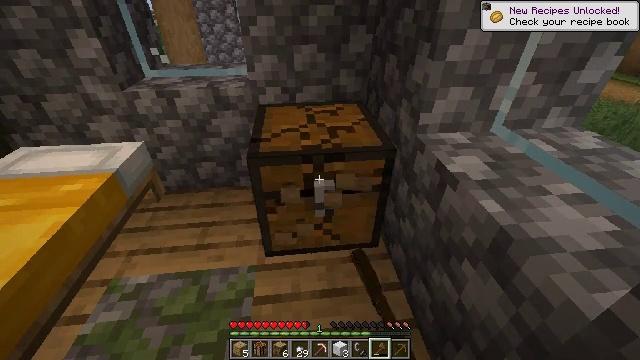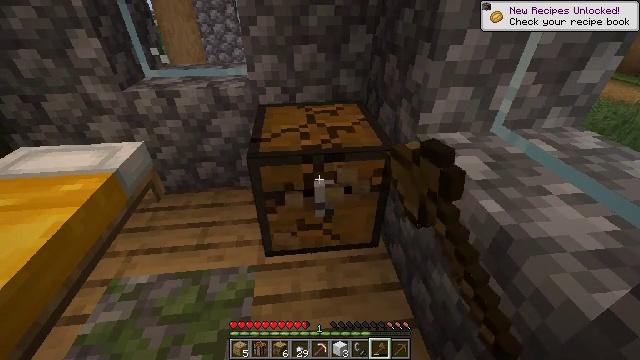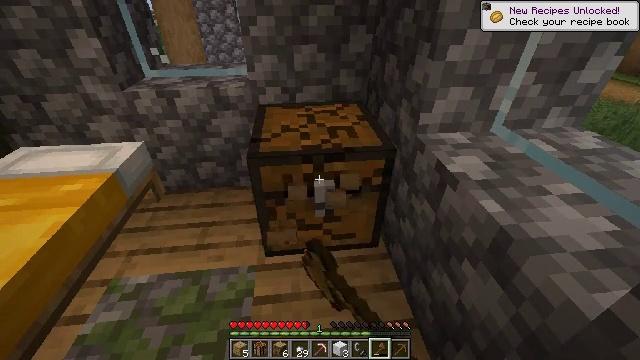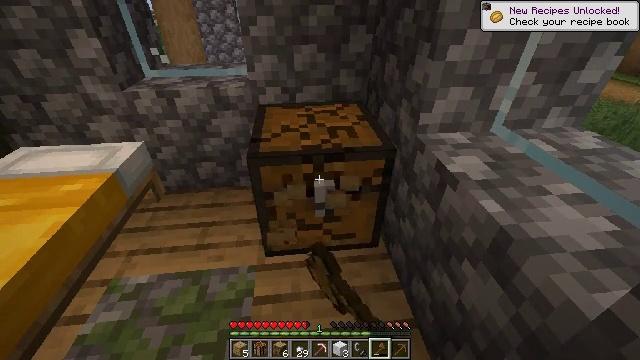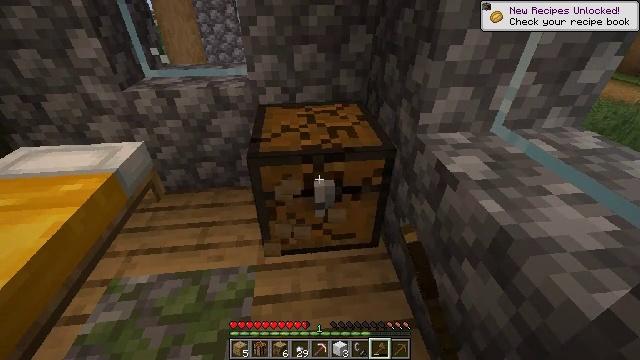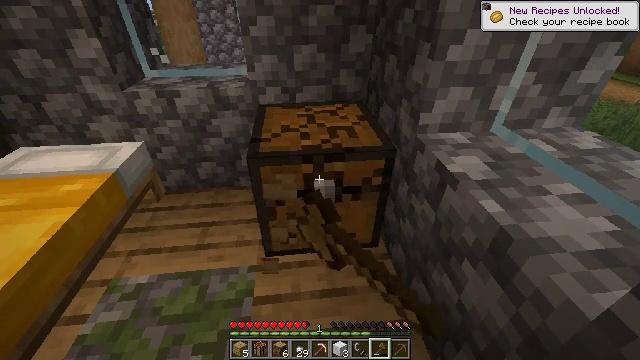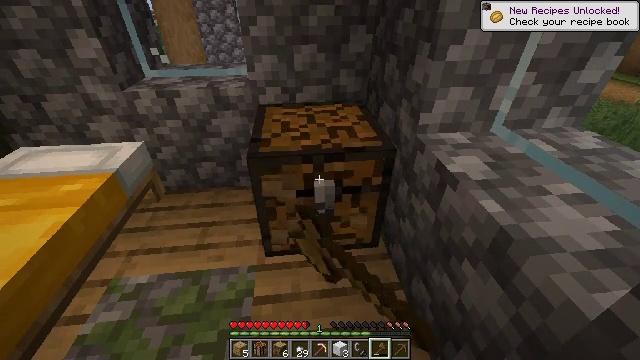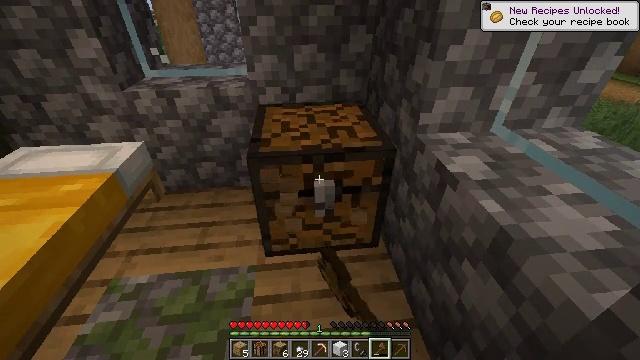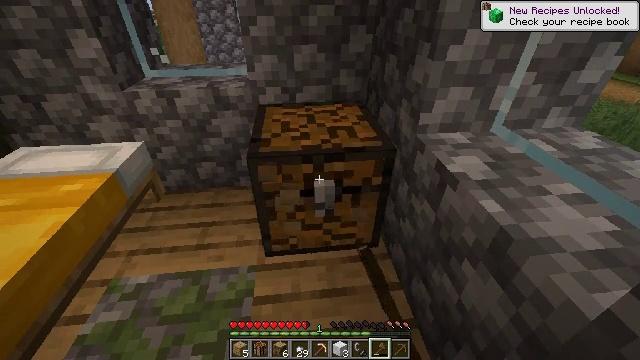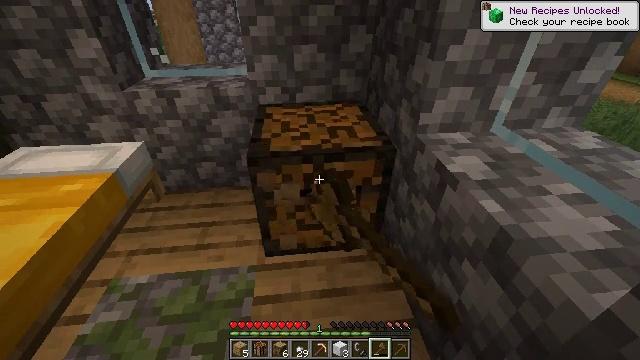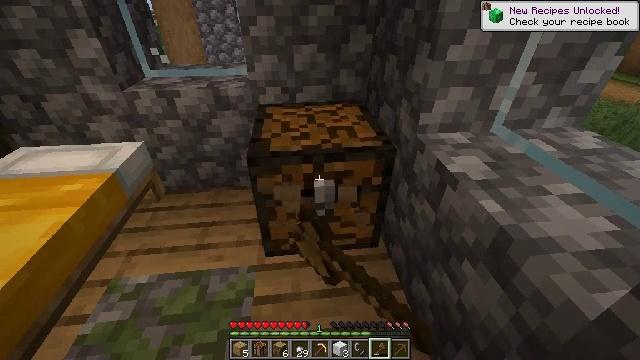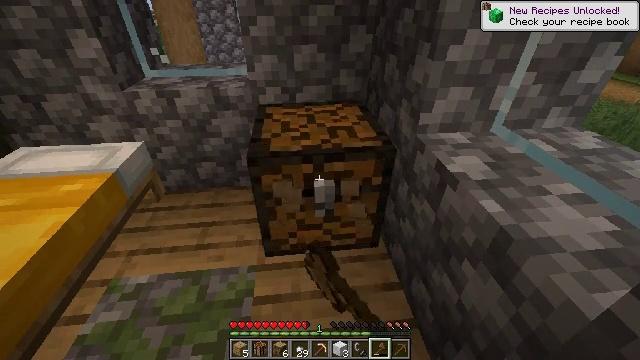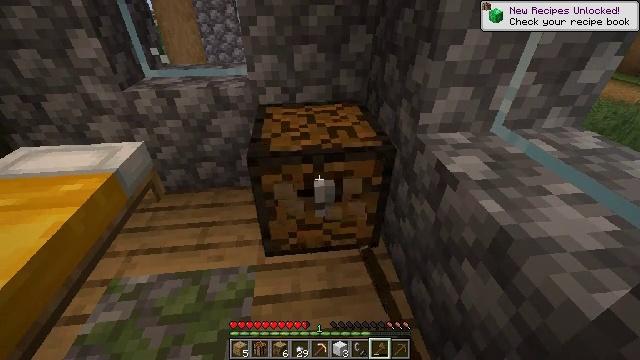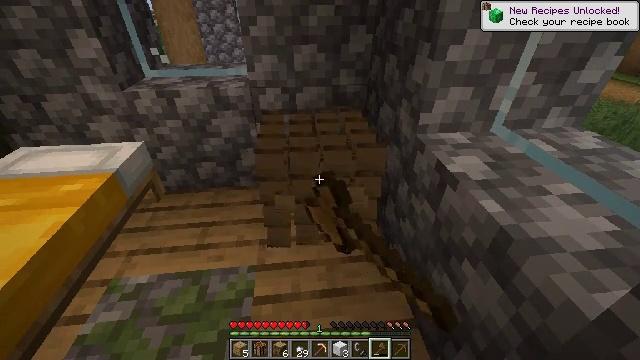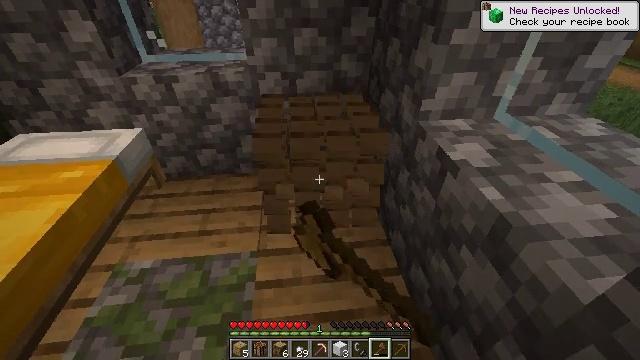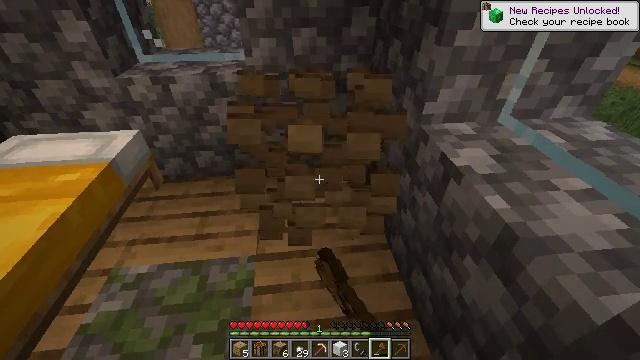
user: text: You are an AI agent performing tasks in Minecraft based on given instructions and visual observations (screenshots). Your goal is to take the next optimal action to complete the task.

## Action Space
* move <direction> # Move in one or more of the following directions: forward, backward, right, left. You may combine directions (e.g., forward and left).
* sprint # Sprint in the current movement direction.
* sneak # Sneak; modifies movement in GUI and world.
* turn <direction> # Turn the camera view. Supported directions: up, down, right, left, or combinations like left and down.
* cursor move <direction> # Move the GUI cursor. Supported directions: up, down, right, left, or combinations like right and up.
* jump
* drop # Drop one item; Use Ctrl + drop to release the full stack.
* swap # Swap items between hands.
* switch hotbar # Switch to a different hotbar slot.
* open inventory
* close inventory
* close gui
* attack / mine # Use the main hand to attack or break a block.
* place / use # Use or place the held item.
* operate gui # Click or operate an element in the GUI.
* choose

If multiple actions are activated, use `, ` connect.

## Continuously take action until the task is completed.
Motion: motion action
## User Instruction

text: Attack the chest to pick it up.
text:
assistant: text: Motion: attack / mine
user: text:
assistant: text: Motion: attack / mine
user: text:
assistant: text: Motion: attack / mine
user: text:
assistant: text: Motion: attack / mine
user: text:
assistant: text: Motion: attack / mine
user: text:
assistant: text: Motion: attack / mine
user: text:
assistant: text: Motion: attack / mine
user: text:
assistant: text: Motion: attack / mine
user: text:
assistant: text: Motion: attack / mine
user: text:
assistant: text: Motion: attack / mine
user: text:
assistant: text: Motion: attack / mine
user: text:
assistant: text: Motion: attack / mine
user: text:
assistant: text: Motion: attack / mine
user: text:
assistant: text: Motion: turn down, attack / mine
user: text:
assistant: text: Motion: move forward, attack / mine
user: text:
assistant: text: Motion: move forward, attack / mine
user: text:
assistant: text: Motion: move forward, attack / mine
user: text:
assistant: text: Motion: attack / mine